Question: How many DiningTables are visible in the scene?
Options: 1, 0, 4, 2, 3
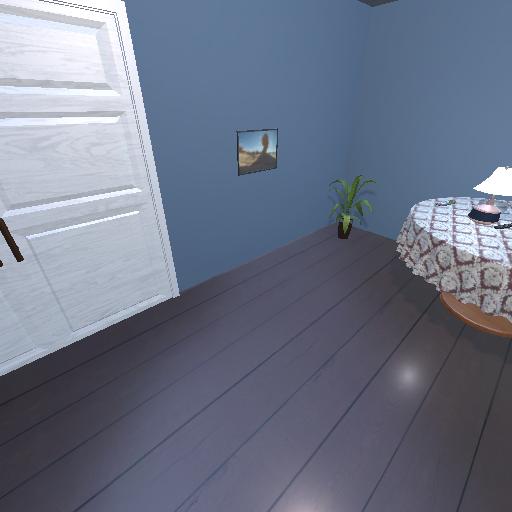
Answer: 1